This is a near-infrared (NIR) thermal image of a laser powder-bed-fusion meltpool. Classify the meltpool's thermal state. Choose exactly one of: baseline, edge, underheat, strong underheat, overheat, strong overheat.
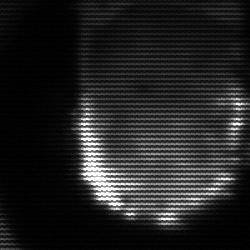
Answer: baseline